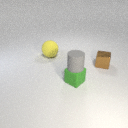
small green rubber cube to the left of small brown metal cube